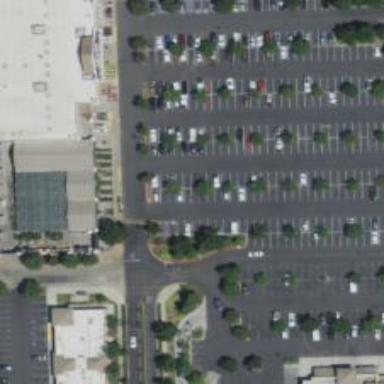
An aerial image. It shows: Parking area with asphalt surface.